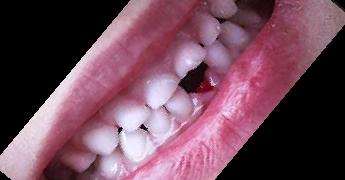
Condition: hypodontia